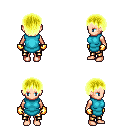
a pixel art fantasy rpg character, female body template, human, light skin, teal tunic, gold greaves, gold plain hairstyle, gold gloves, four views (front, back, left, right), 2x2 character sprite sheet, small pixel art, hard edges, no anti-aliasing